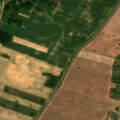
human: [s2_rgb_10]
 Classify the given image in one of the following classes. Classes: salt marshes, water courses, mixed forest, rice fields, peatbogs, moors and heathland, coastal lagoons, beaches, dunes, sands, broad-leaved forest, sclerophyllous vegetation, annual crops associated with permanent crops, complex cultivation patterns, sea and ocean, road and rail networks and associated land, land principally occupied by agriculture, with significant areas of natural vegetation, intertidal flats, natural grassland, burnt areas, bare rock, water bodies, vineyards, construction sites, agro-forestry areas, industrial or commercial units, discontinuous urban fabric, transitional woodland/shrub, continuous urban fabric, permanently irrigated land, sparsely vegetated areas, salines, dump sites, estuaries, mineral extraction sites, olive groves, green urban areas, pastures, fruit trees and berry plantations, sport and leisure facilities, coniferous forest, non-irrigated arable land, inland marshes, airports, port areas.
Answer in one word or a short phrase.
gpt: non-irrigated arable land, complex cultivation patterns, mixed forest